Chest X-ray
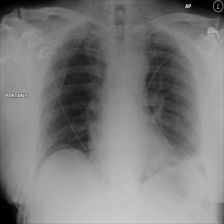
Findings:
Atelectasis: positive
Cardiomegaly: negative
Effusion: negative
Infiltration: negative
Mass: negative
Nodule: negative
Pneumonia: negative
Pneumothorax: negative
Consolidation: negative
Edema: negative
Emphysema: negative
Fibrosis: negative
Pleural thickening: negative
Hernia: negative